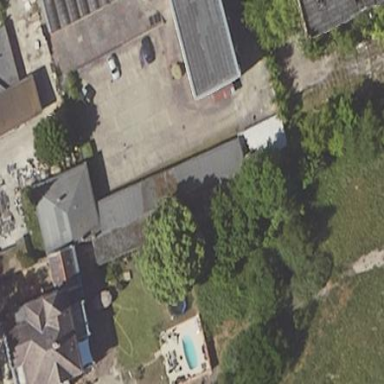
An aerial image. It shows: Shed building.